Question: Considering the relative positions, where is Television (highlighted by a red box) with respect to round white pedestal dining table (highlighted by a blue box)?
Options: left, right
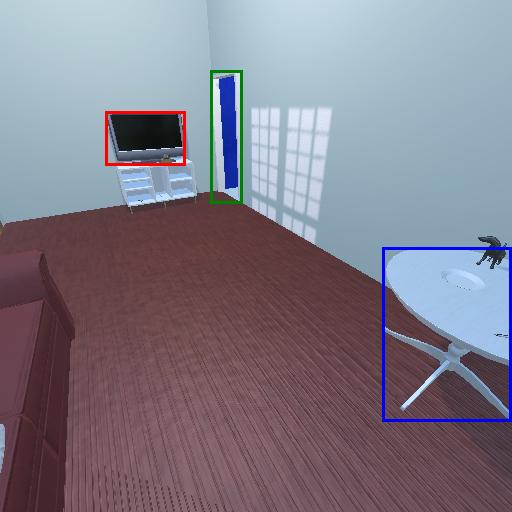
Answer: left